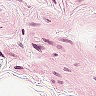
Metastatic tissue present: no